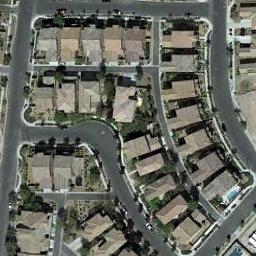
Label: dense_residential